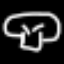
Label: mushroom